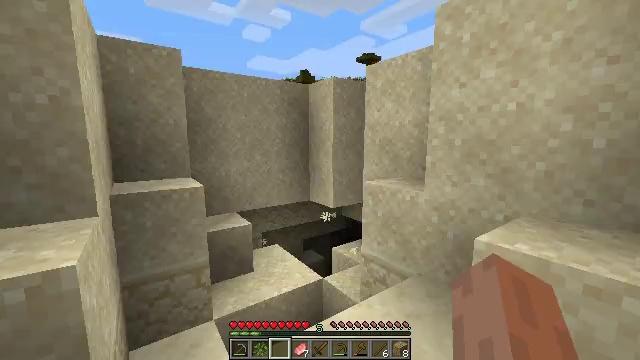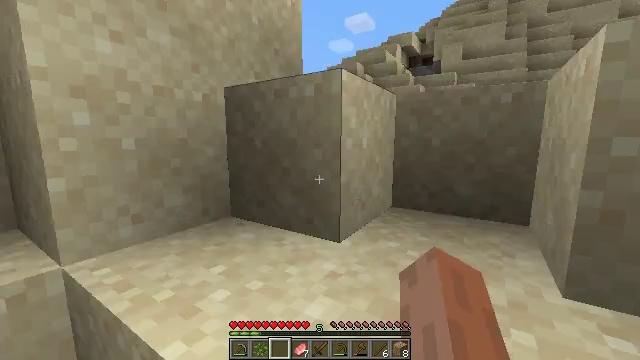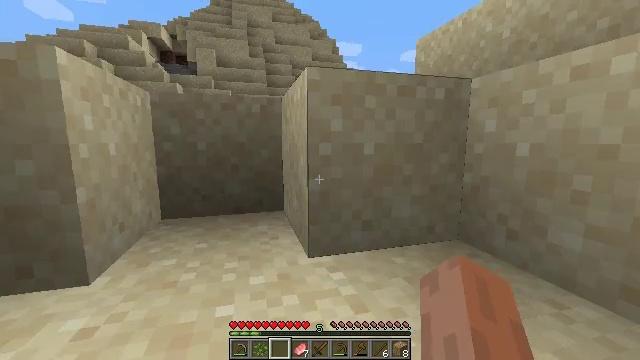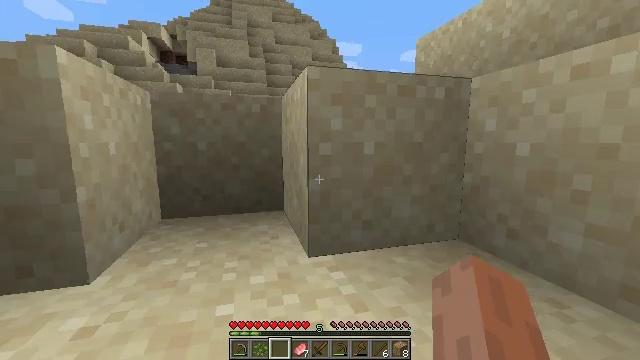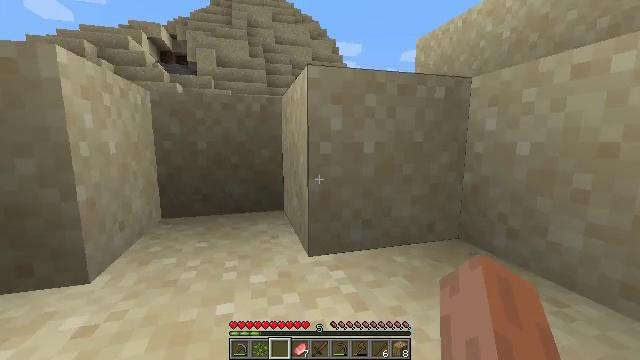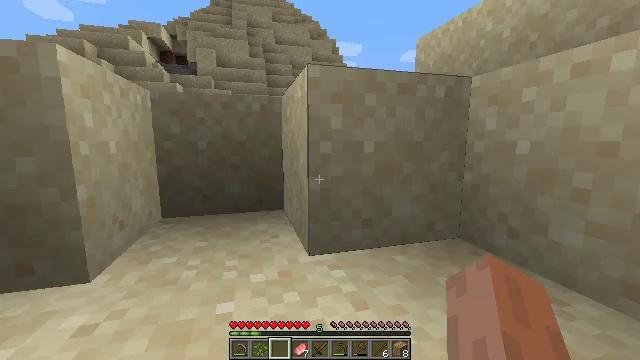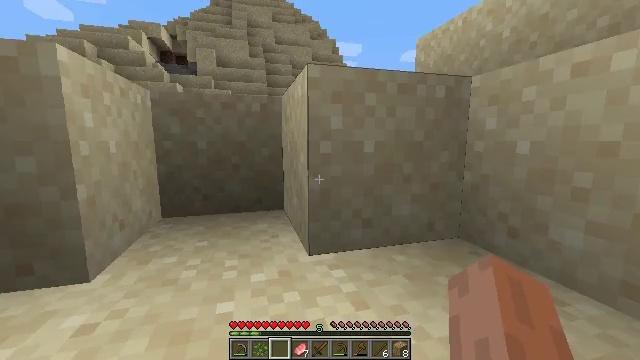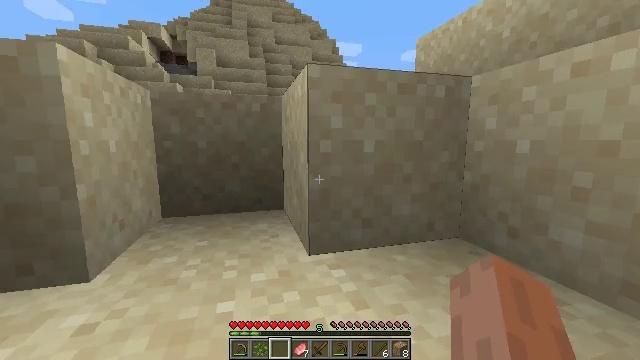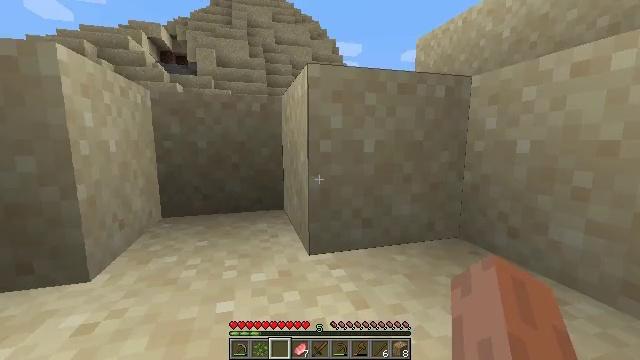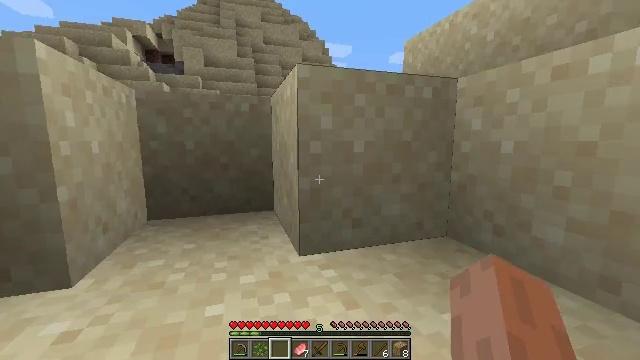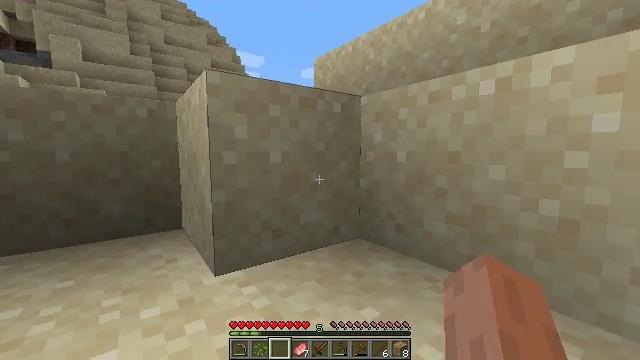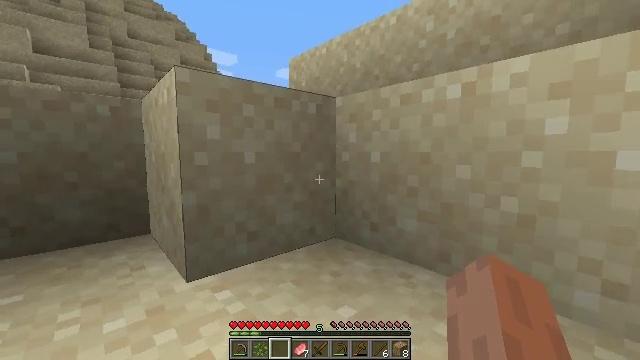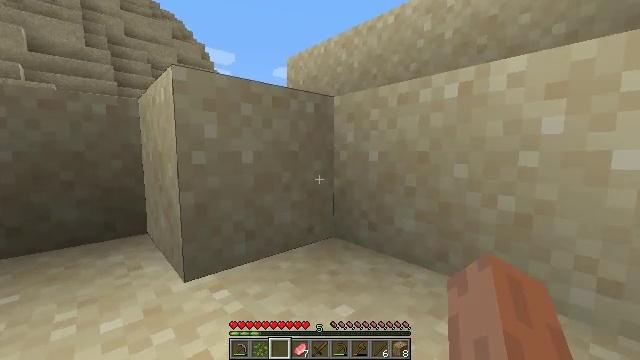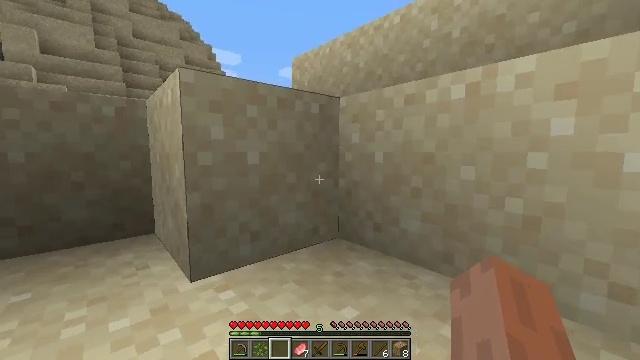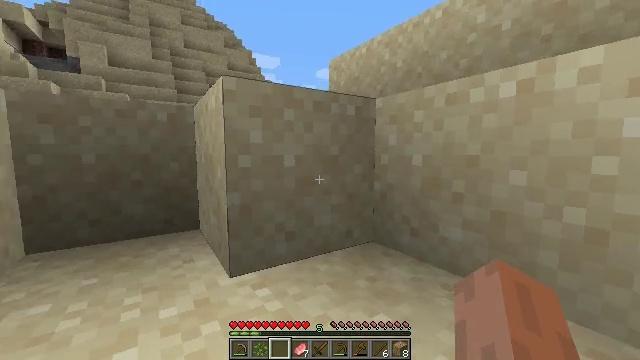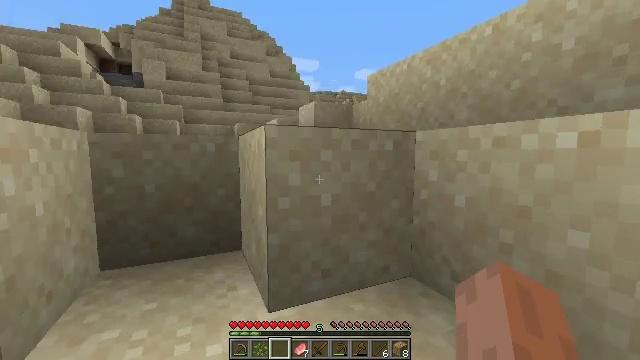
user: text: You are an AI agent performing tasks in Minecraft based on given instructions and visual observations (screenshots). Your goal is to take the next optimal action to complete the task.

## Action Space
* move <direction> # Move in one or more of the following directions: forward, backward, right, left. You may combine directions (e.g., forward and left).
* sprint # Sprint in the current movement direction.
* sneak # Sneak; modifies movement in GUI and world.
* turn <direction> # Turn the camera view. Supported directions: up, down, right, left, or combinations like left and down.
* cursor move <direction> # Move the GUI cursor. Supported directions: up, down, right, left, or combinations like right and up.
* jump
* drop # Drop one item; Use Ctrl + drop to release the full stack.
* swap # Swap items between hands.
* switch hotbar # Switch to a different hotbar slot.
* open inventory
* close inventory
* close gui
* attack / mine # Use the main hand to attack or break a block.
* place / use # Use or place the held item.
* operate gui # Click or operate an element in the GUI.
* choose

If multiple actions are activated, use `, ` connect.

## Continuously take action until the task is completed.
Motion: motion action
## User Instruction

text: Left click to mine the dead bush.
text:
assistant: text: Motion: no_op
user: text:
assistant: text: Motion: move forward, turn right
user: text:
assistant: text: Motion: no_op
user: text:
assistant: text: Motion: no_op
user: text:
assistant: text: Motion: no_op
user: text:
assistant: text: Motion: no_op
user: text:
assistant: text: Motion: no_op
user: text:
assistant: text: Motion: no_op
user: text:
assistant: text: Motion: turn right
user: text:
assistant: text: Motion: turn right and up
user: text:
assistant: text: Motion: turn right
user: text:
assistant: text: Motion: no_op
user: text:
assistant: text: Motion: move forward, turn left
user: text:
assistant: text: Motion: move forward, sprint, turn left
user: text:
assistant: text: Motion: move forward, sprint, turn left, jump
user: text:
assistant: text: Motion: move forward, sprint, turn left, jump
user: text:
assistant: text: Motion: move forward, sprint, turn left, jump
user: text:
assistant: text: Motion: move forward, sprint, turn left
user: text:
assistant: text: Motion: move forward, sprint
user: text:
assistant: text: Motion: move forward, sprint
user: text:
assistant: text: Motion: move forward, sprint
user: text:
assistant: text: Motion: move forward, sprint
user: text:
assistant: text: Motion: move forward, sprint
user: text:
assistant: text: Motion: move forward, sprint
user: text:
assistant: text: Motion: move forward, sprint
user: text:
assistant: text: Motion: move forward, sprint, turn left
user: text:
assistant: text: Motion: move forward, sprint, turn left and down, jump
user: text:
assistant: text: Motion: move forward, sprint, turn left and down, jump
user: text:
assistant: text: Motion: move forward, sprint, turn left and down, jump
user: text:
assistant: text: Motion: move forward, sprint, turn left, jump